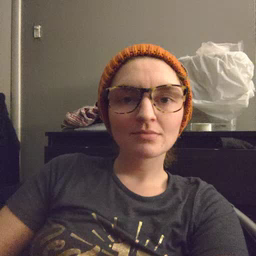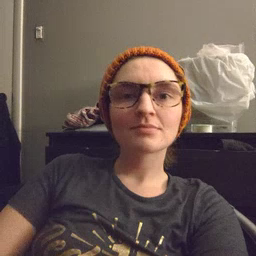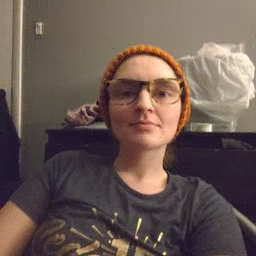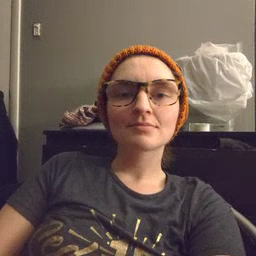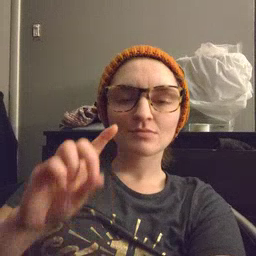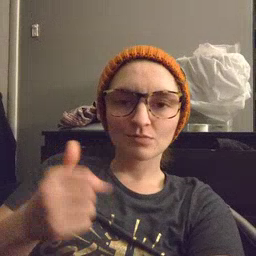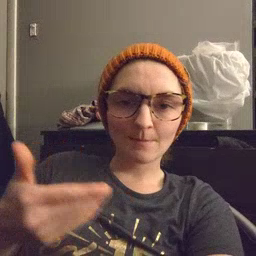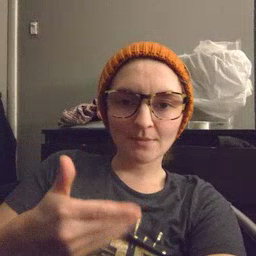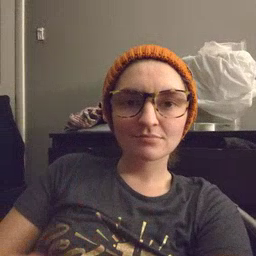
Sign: puppy